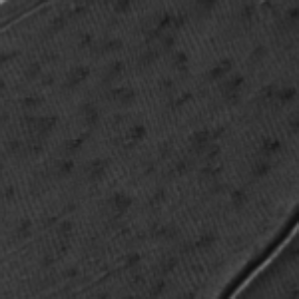
Label: frost